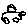
Label: car